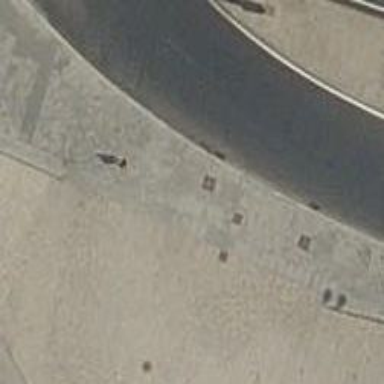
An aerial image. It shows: Footway surfaced with paving stones.